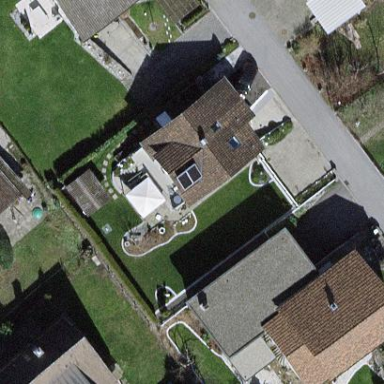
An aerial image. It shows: Gabled house with maroon roof.